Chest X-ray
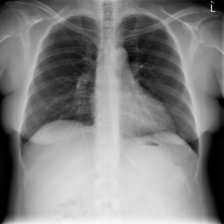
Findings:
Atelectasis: negative
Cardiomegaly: negative
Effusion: negative
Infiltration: negative
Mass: negative
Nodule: negative
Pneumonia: negative
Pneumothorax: negative
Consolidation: negative
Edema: negative
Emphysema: negative
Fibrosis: negative
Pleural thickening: negative
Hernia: negative